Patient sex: F
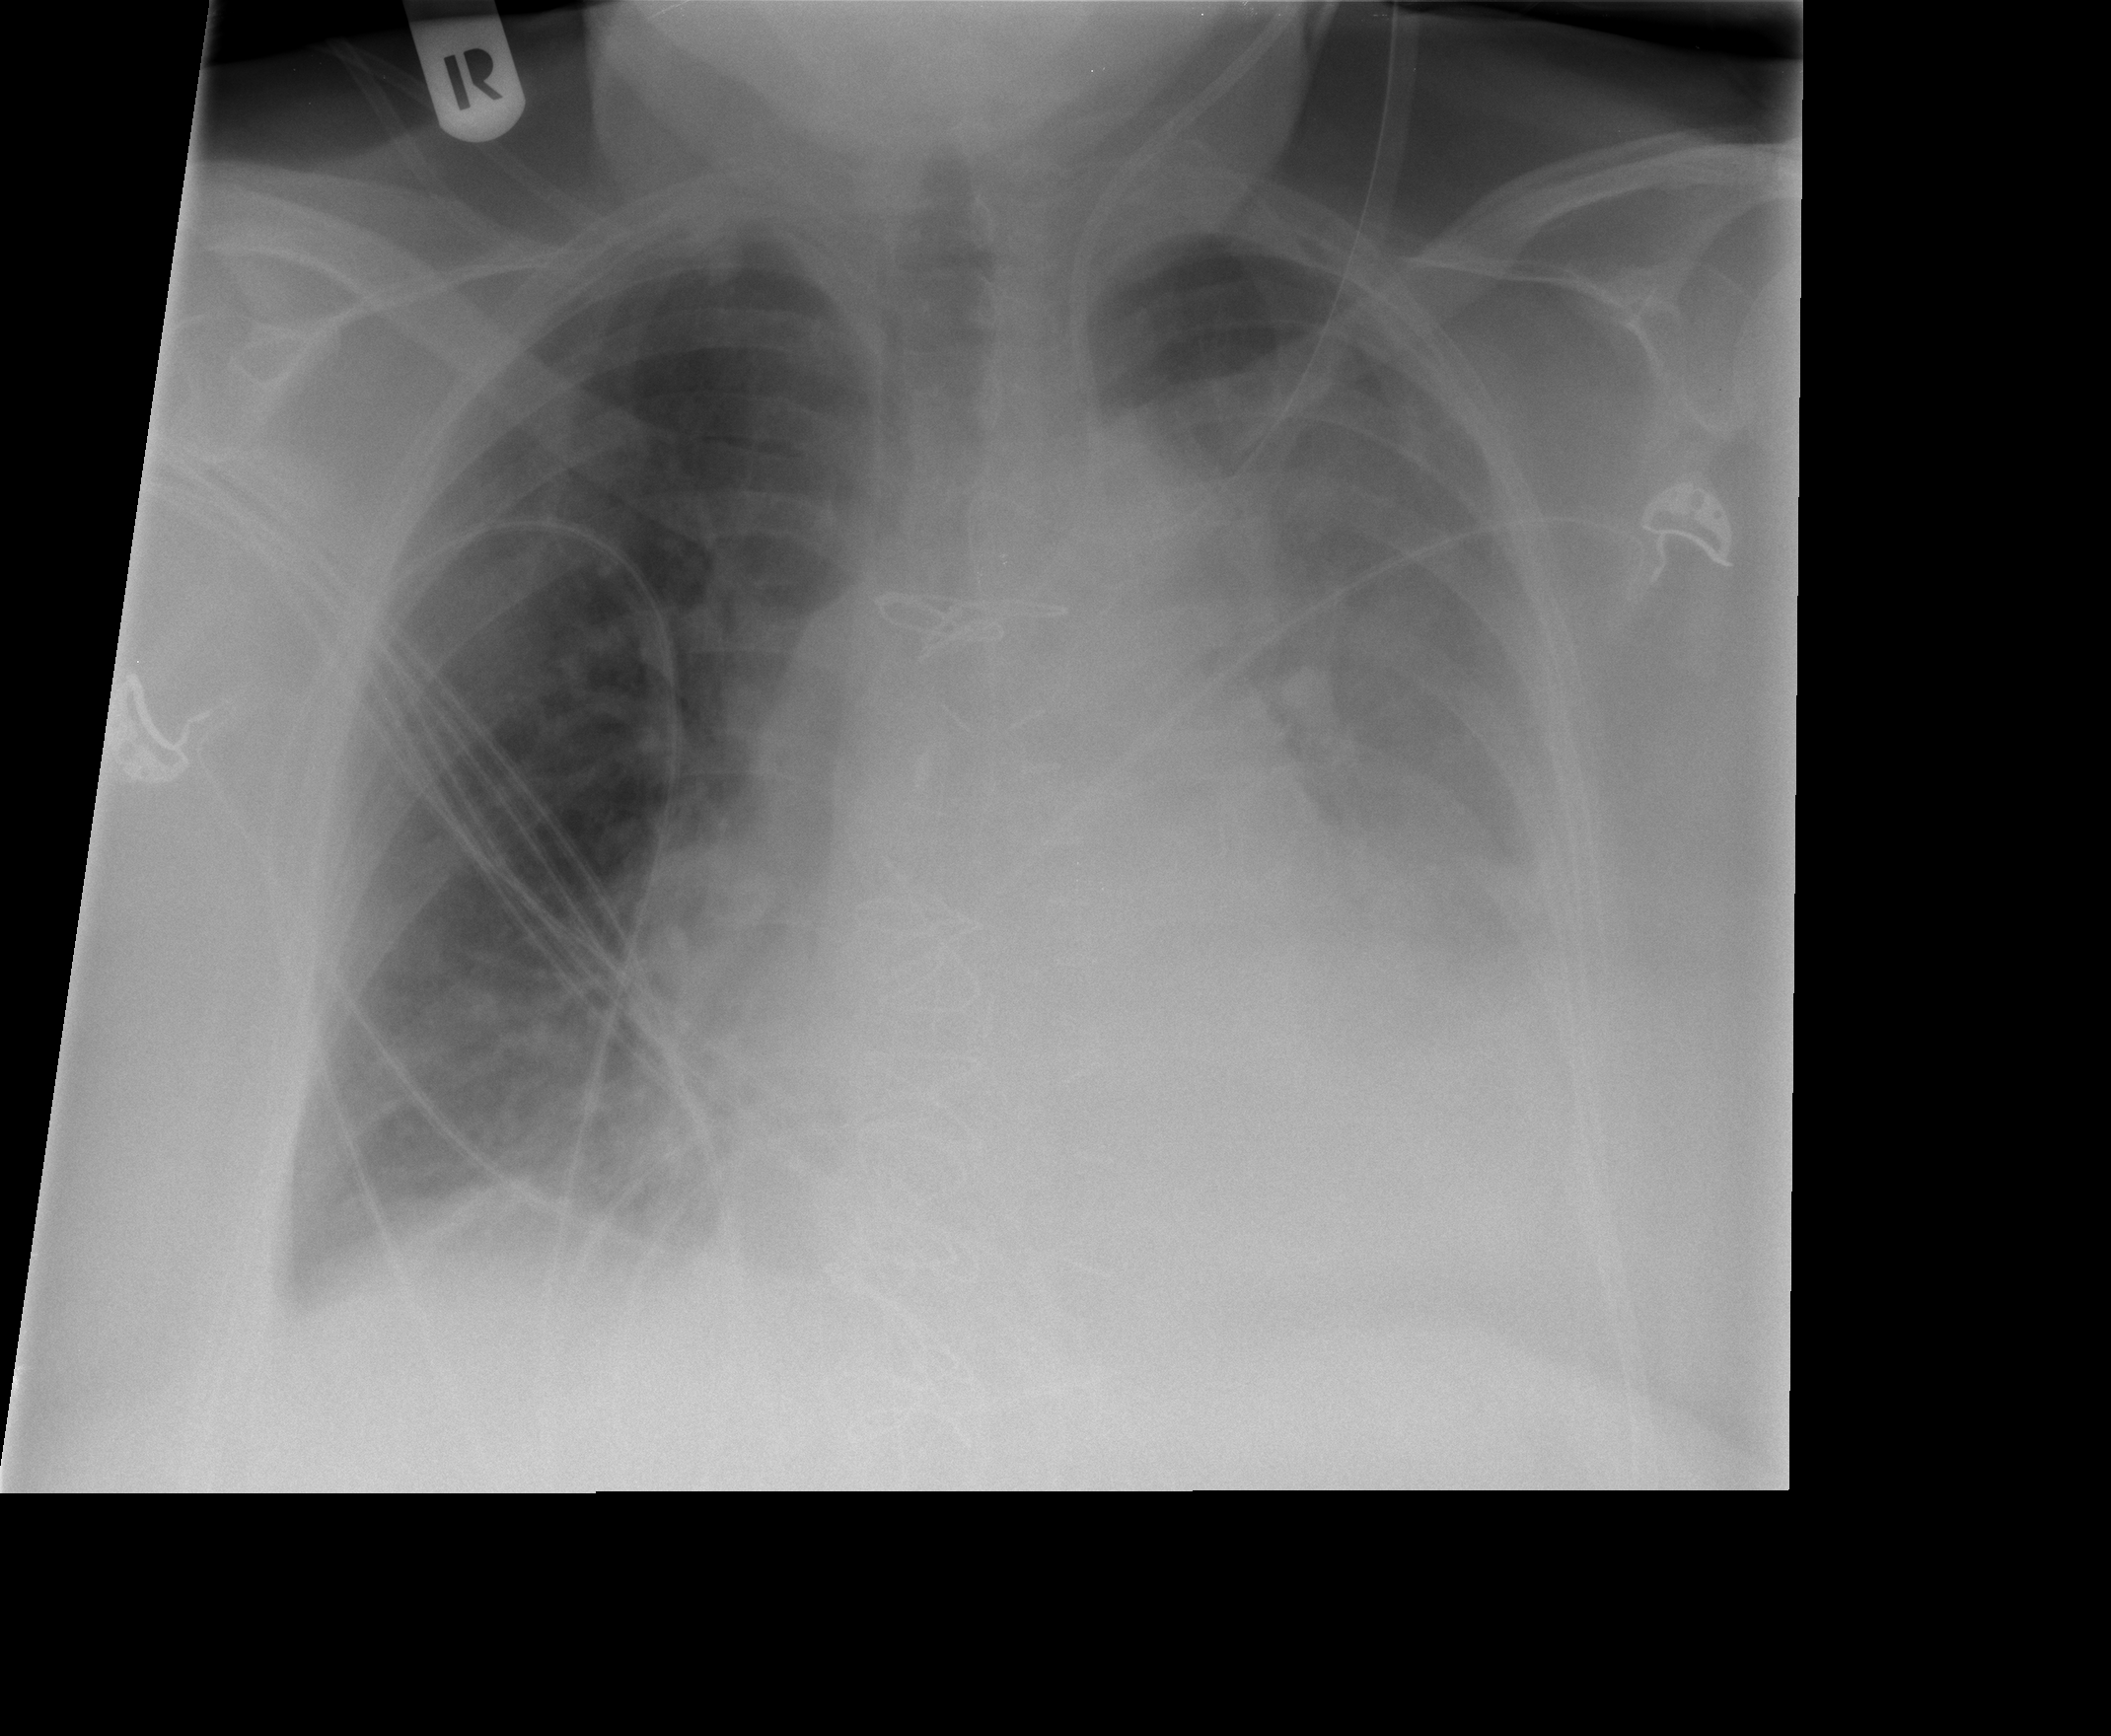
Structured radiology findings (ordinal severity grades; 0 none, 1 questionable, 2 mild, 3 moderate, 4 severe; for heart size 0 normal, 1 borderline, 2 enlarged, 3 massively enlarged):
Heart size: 2
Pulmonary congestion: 2
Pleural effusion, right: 2
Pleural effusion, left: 3
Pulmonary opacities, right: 0
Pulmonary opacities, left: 0
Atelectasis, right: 2
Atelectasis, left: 3